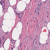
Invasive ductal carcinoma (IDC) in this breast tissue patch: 1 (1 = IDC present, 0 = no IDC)